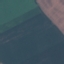
Land use / land cover class: AnnualCrop